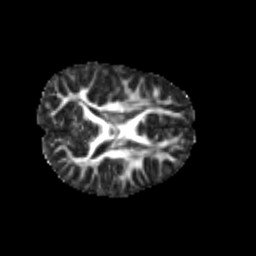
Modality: FA
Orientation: axial
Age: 6
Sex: male
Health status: healthy